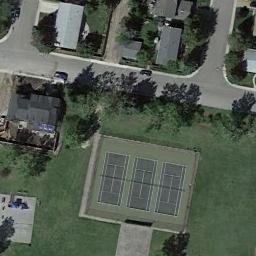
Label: tennis_court